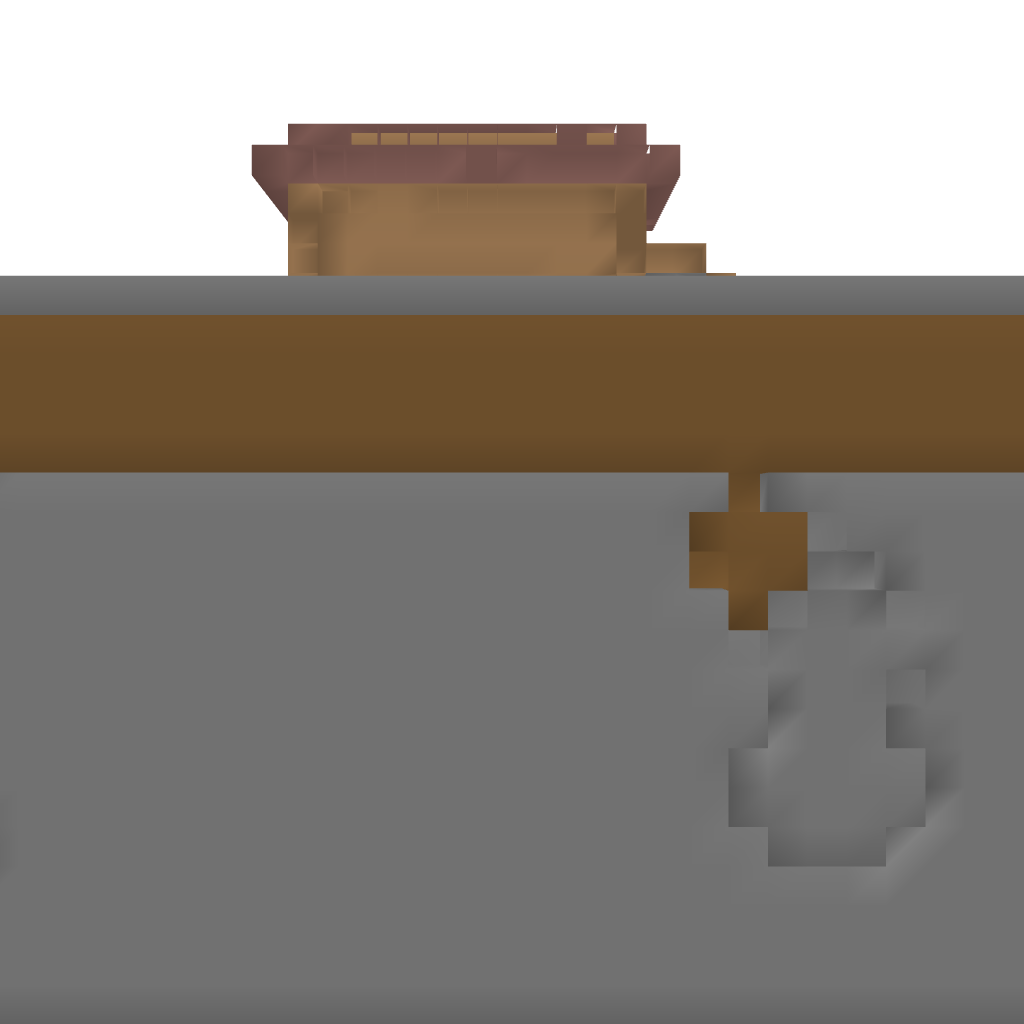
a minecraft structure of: Torture Chamber v1.0 bad low quality a lot of earth